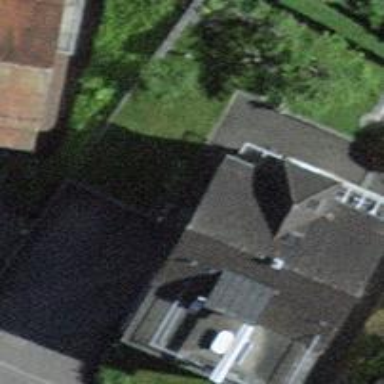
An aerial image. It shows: Building with brown gabled roof.